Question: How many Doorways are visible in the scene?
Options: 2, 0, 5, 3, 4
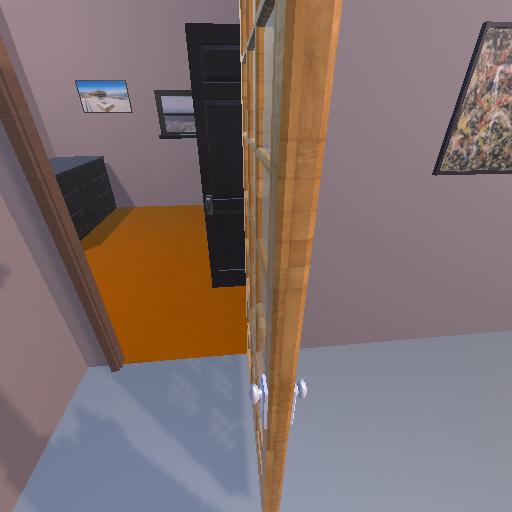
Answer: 2